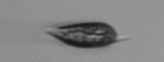
Label: Prorocentrum_triestinum